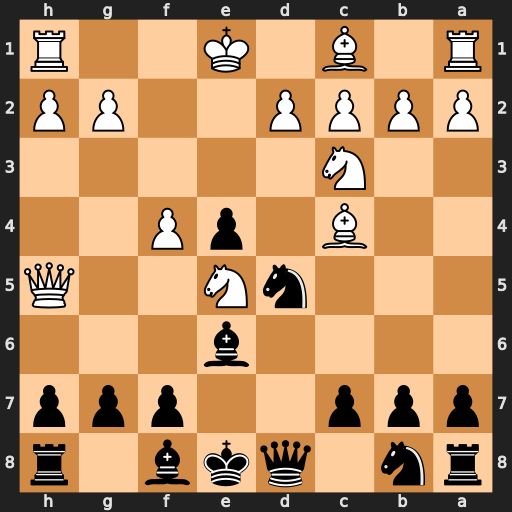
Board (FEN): rn1qkb1r/ppp2ppp/4b3/3nN2Q/2B1pP2/2N5/PPPP2PP/R1B1K2R
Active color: b
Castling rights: KQkq
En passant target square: -
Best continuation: Nxf4 Bxe6 Nxh5 Bxf7+ Ke7 Nd5+ Kd6